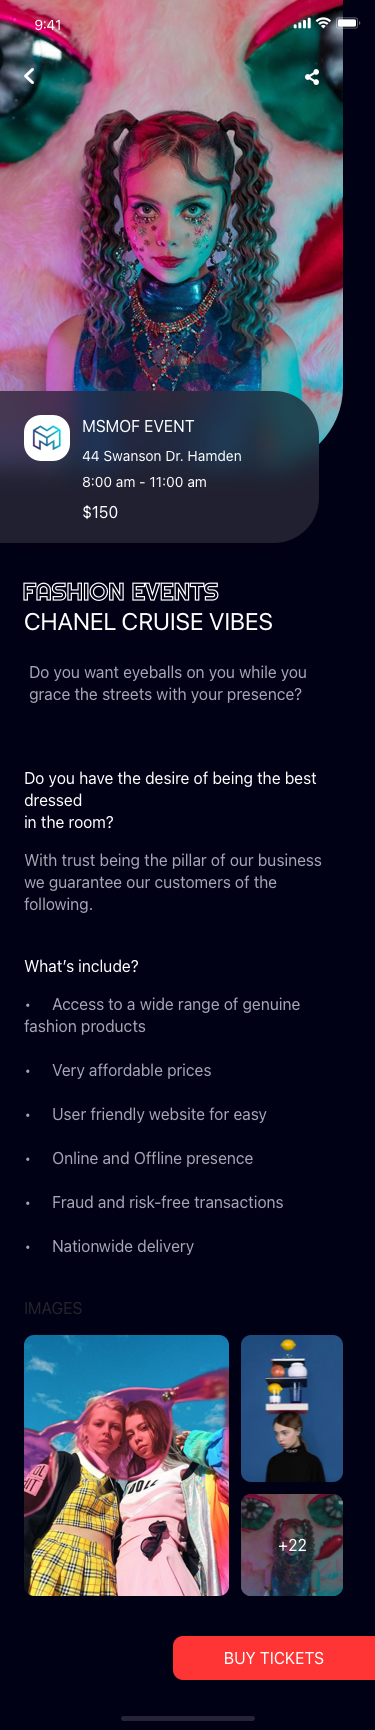
Text in this UI design:
MSMOF EVENT
44 Swanson Dr. Hamden
8:00 am - 11:00 am
$150
CHANEL CRUISE VIBES
Do you want eyeballs on you while you grace the streets with your presence?
With trust being the pillar of our business we guarantee our customers of the following.
•	Access to a wide range of genuine 	fashion products

•	Very affordable prices

•	User friendly website for easy

•	Online and Offline presence

•	Fraud and risk-free transactions

•	Nationwide delivery
Do you have the desire of being the best dressed
in the room?
What’s include?
IMAGES
+22
BUY TICKETS